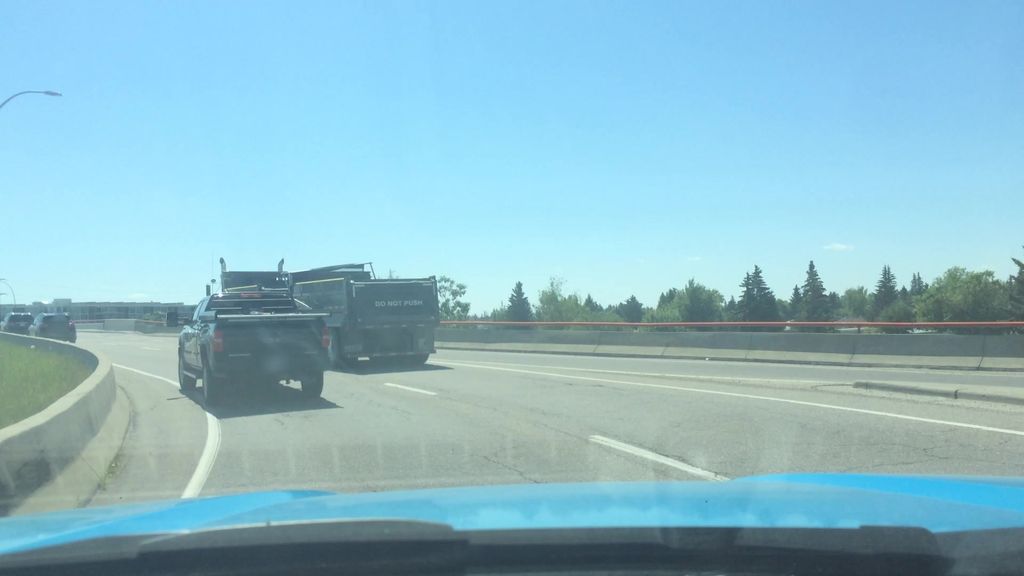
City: calgary